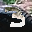
Label: 3